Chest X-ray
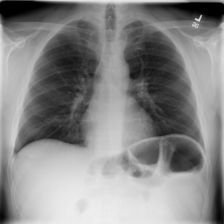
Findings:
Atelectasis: negative
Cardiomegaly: negative
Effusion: negative
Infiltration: negative
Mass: negative
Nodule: negative
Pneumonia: negative
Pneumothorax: negative
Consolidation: negative
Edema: negative
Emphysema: negative
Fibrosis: negative
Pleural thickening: negative
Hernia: negative